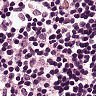
Metastatic tissue present: no